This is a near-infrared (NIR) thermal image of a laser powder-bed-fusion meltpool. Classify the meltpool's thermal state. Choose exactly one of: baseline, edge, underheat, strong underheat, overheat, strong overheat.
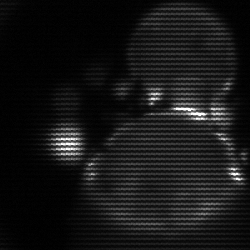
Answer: edge